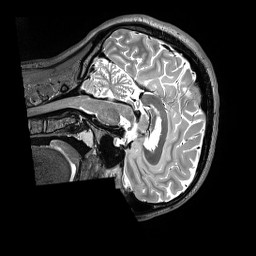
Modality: T2w
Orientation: sagittal
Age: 24
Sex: male
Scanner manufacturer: siemens
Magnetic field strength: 3 T
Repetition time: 3.2 s
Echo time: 0.564 s